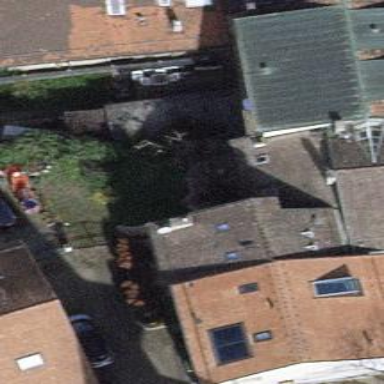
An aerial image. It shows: Garden surrounded by fence.